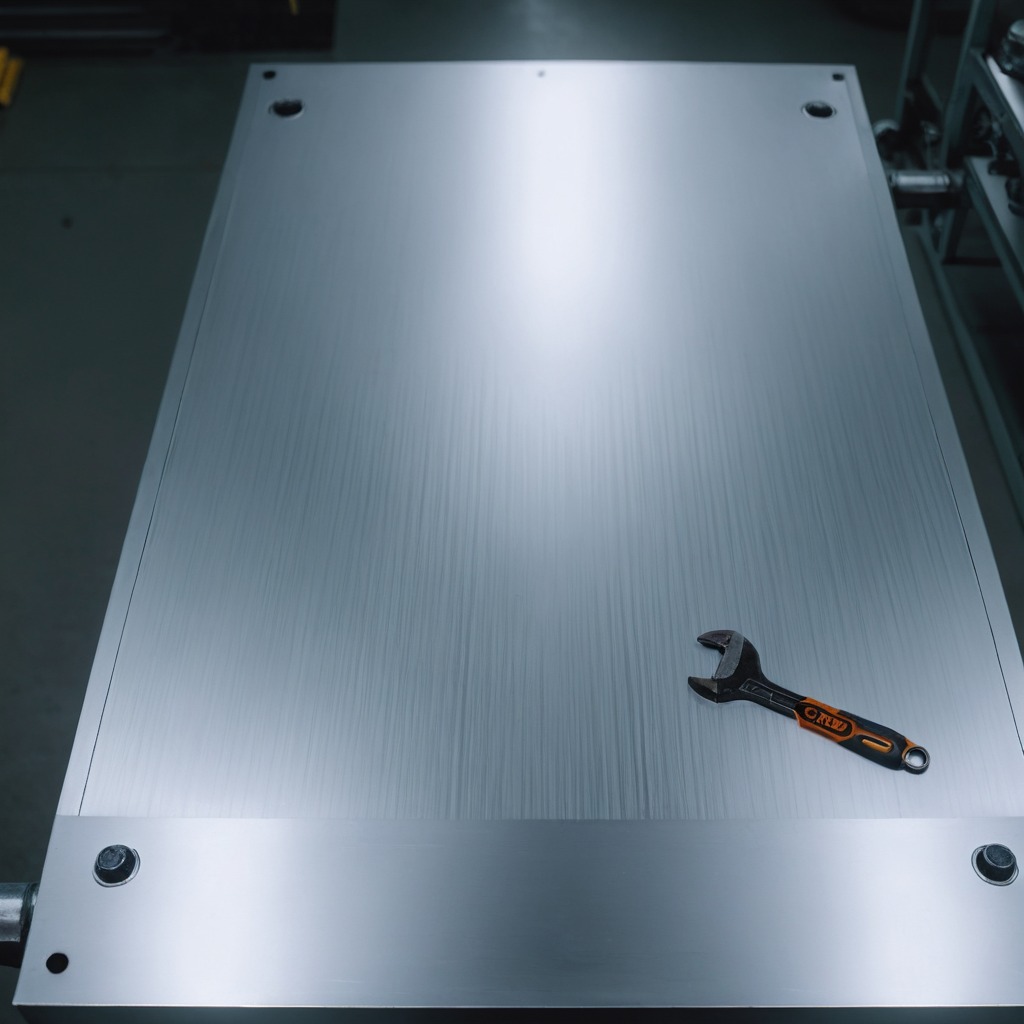
A wrench lies on a metal table in a machine shop under fluorescent lights.